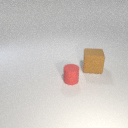
small red rubber cylinder in front of large brown rubber cube